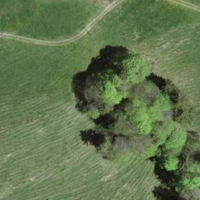
EUNIS habitat code: 24
Species observed at this site:
Alnus alnobetula